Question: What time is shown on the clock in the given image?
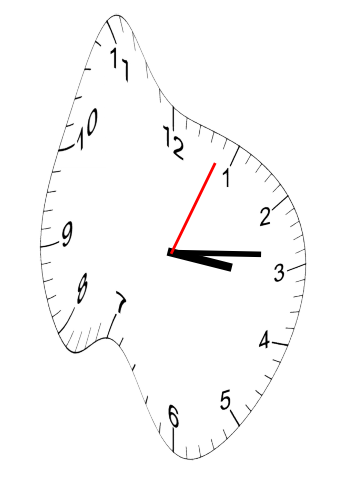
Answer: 03:14:04